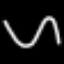
Label: squiggle